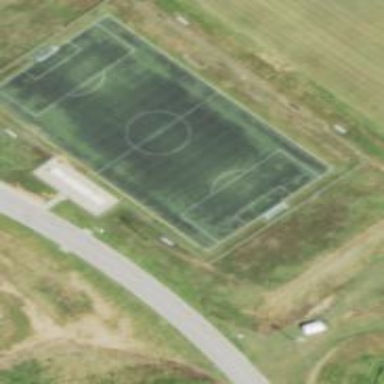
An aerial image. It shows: Soccer pitch designated for leisure and sports activities.